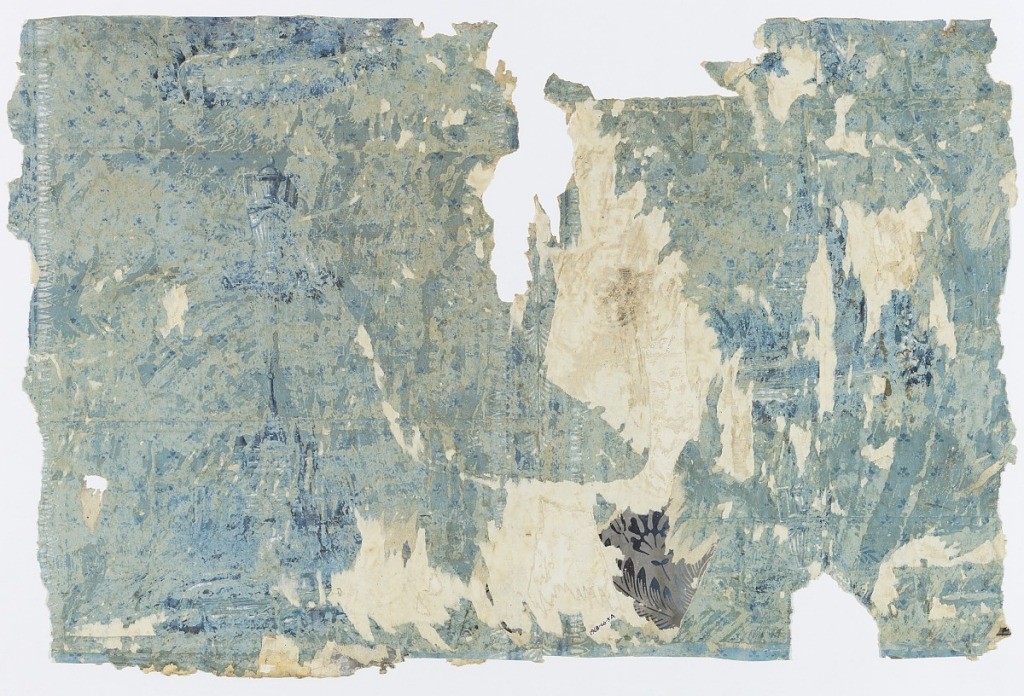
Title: Sidewall
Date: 1810–15
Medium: Block-printed on handmade paper
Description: On blue ground, vertical panels marked off by vertical stripes/borders at edges of paper width. Within the panels alternating large motif (a castle) and small motif (an urn) in deeper shades of blue and in white. Background fill of trefoil motifs.

A, B & C in very poor condition, flaky condition